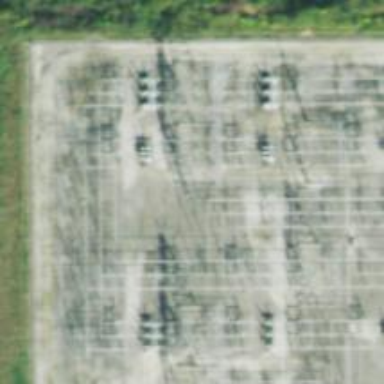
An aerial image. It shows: Switch used for power control.